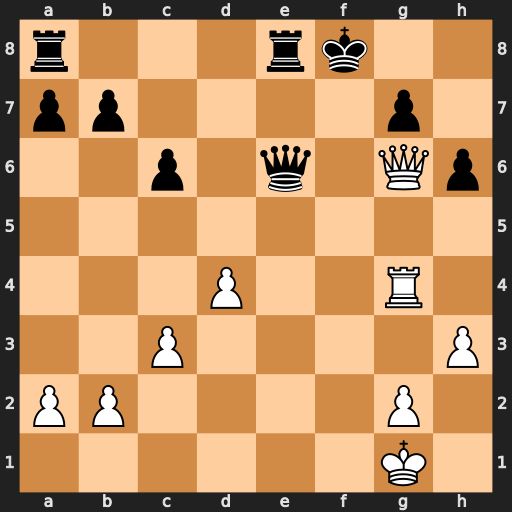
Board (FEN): r3rk2/pp4p1/2p1q1Qp/8/3P2R1/2P4P/PP4P1/6K1
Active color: w
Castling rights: -
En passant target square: -
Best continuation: Qxg7#